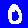
Digit: 0